This continuous-wavelet-transform scalogram was computed from a bearing vibration snapshot. Classify the bearing condition as one of: normal, inner_race, outer_race, ball.
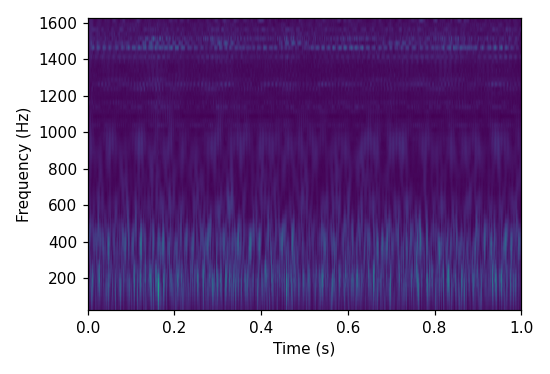
Answer: ball